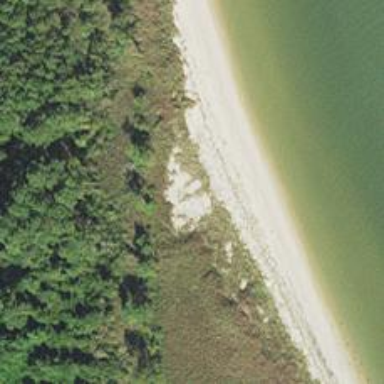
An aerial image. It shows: Scenic beach with natural beauty.